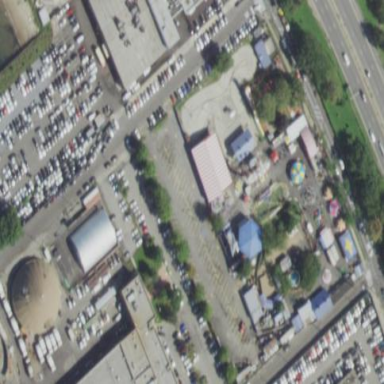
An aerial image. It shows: Theme park.